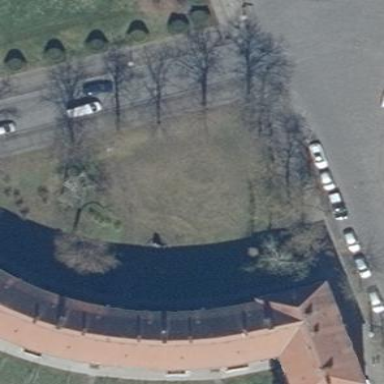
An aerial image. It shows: Park.